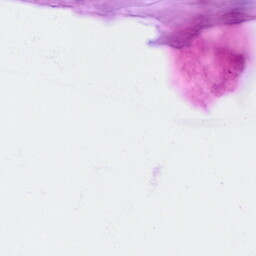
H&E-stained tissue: Breast